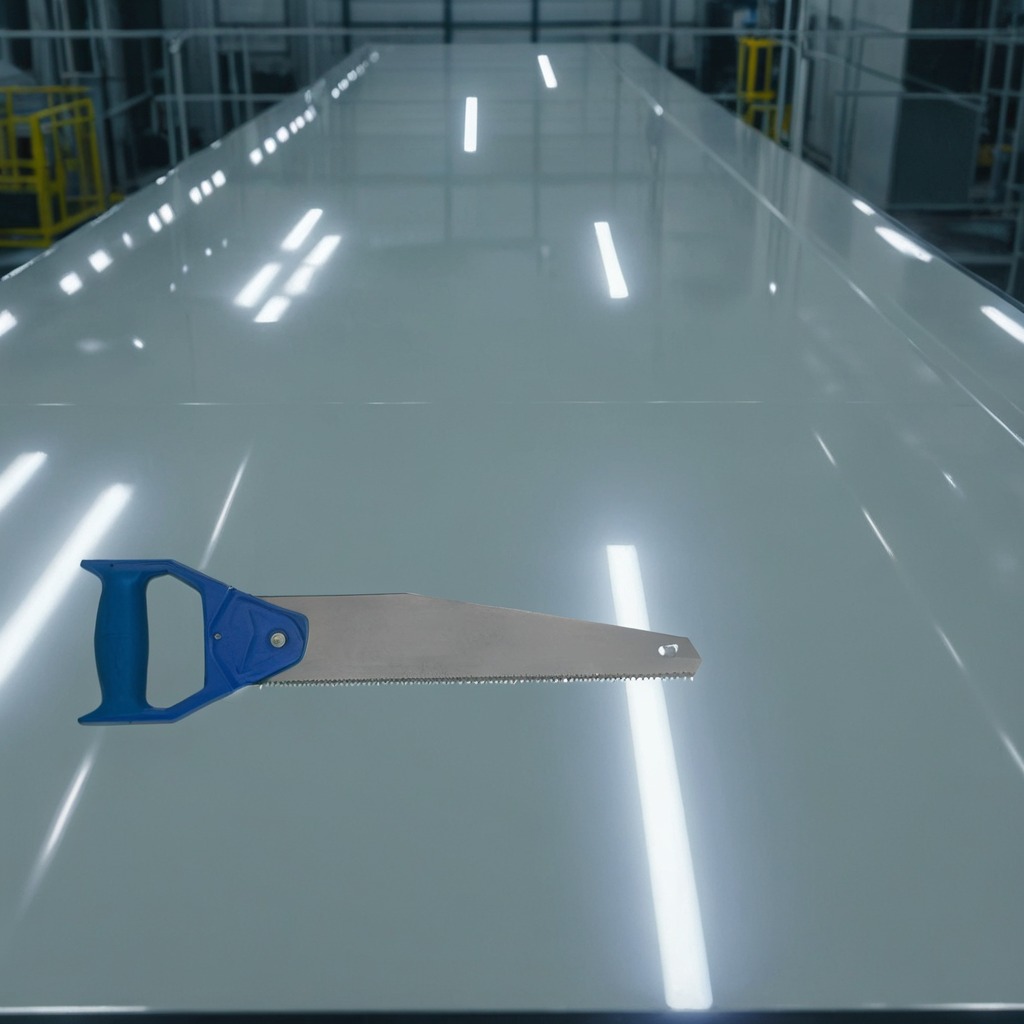
A metal saw is lying on a table in a ship maintenance bay industrial lighting.